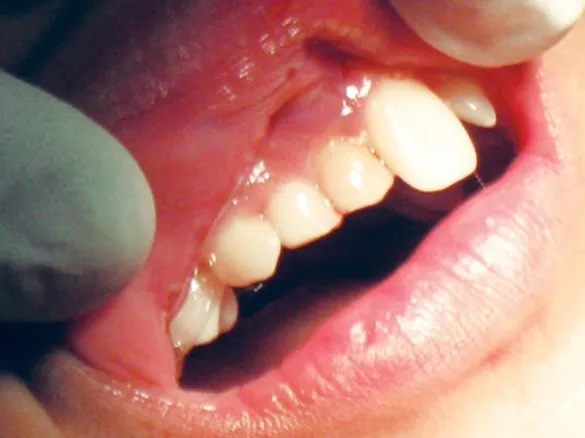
Preoperative view:retained deciduous incisors, missing permanent incisors.
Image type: medical_photograph (other_medical_photograph)